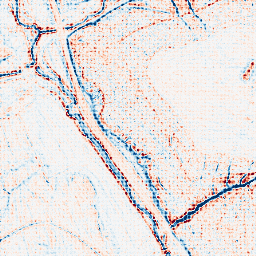
Category: edge_preserving
Decomposition family: anisotropic_diffusion
Decomposition parameters: iterations: 20
kappa: 10
gamma: 0.05
Upsampling method: sinc_blackman
Upsampling parameters: scale: 4
kernel_size: 4
Upsampling scale: 4